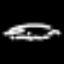
Label: mushroom